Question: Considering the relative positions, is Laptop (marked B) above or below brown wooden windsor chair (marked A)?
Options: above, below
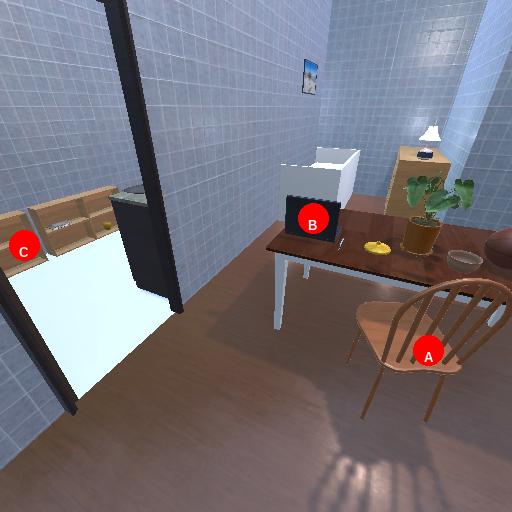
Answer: above